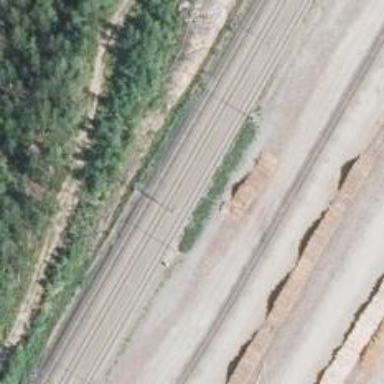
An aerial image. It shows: Railway track with continuous electrified contact lines.